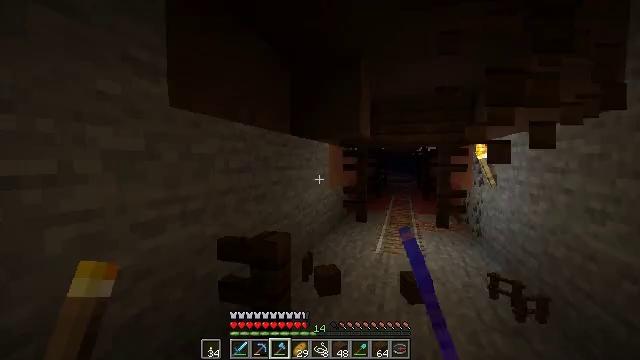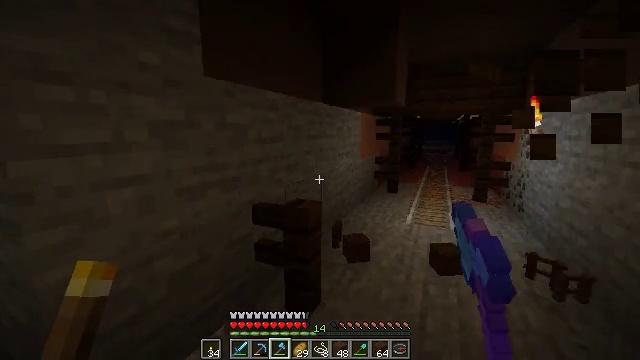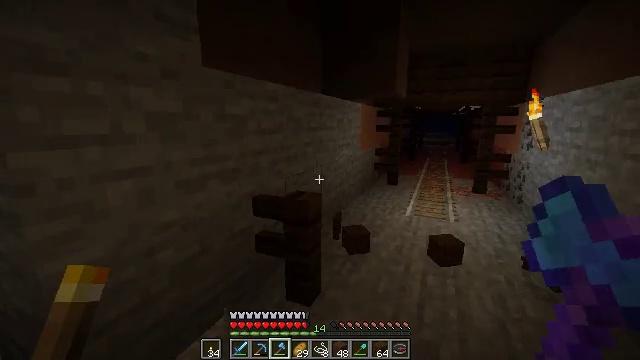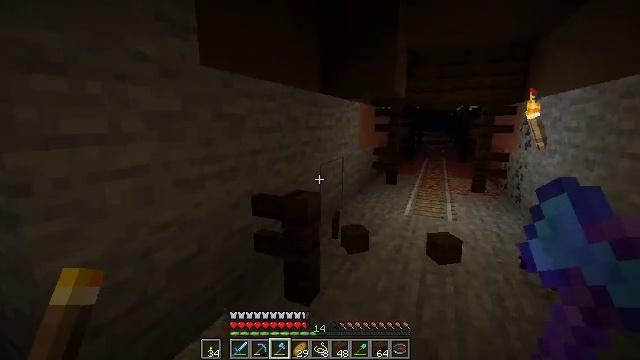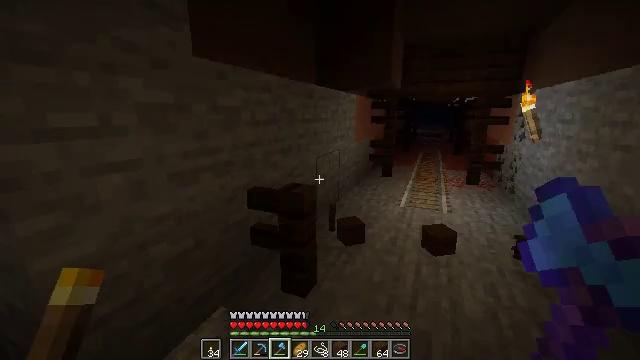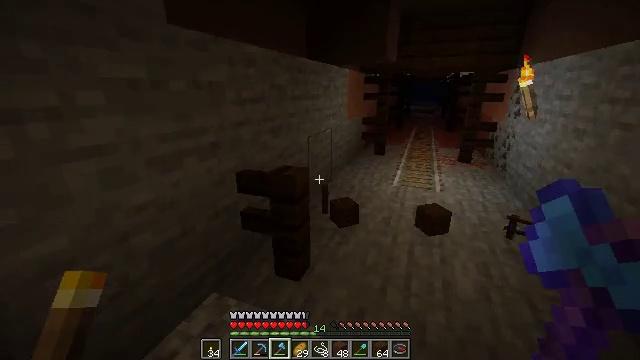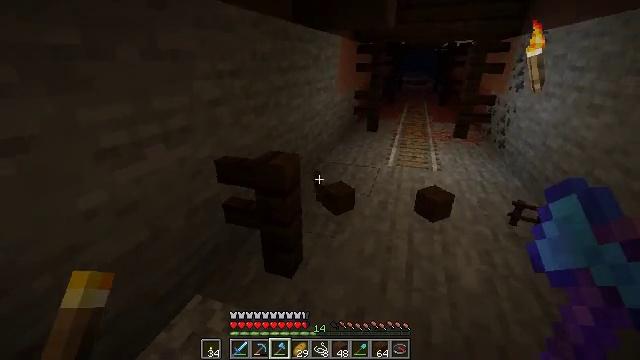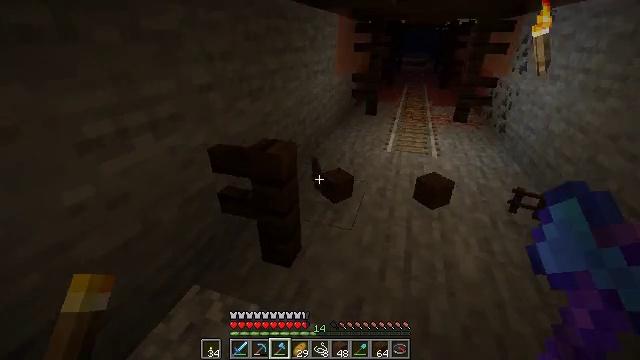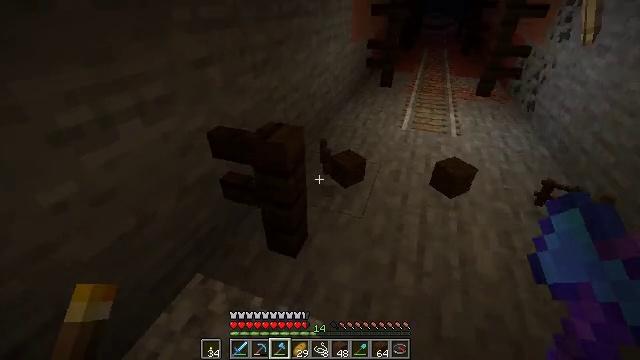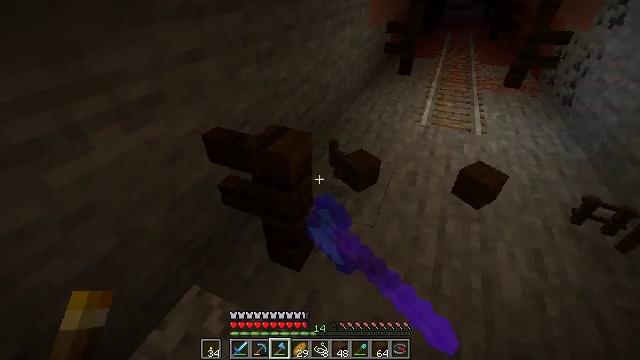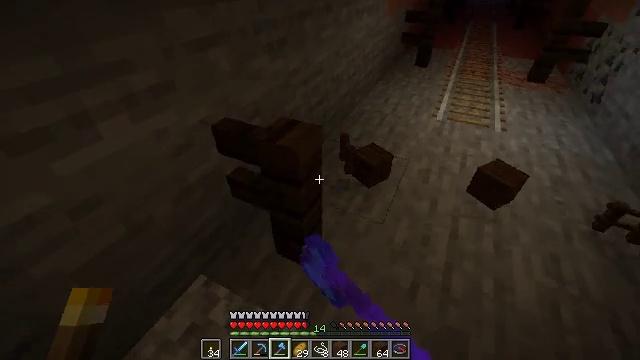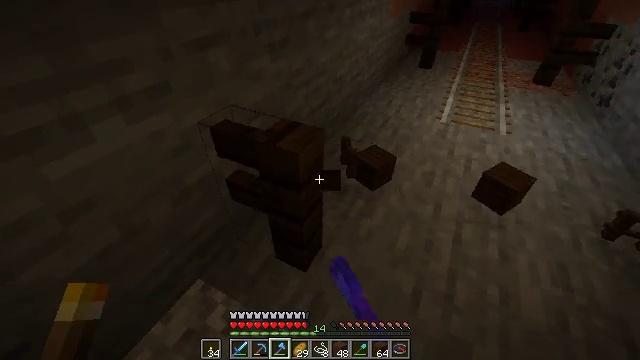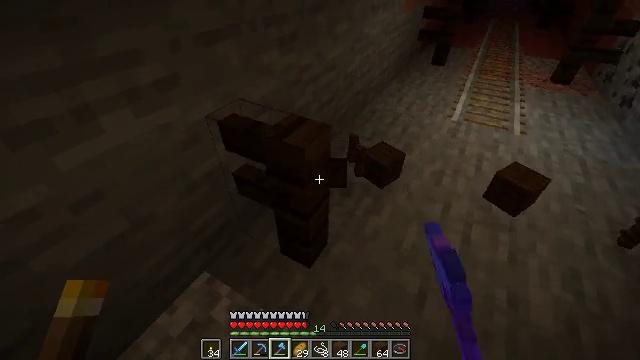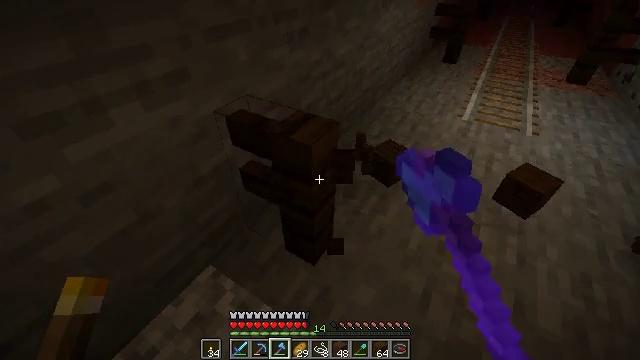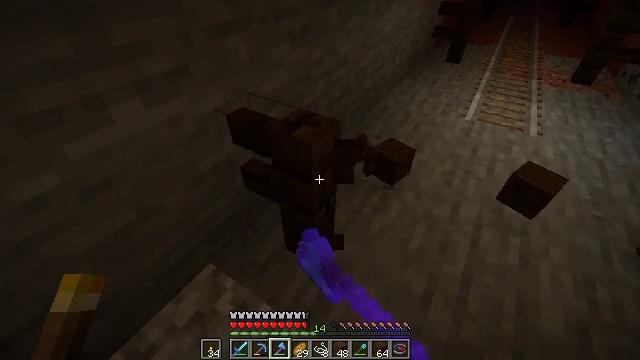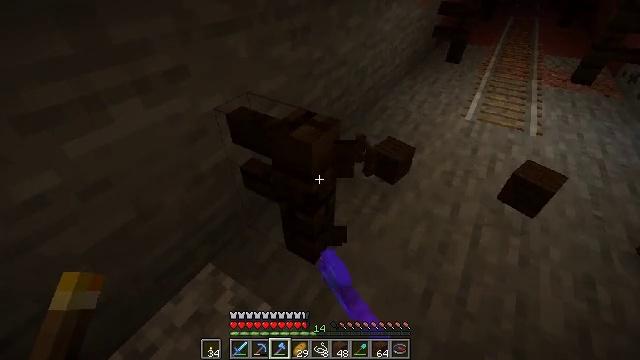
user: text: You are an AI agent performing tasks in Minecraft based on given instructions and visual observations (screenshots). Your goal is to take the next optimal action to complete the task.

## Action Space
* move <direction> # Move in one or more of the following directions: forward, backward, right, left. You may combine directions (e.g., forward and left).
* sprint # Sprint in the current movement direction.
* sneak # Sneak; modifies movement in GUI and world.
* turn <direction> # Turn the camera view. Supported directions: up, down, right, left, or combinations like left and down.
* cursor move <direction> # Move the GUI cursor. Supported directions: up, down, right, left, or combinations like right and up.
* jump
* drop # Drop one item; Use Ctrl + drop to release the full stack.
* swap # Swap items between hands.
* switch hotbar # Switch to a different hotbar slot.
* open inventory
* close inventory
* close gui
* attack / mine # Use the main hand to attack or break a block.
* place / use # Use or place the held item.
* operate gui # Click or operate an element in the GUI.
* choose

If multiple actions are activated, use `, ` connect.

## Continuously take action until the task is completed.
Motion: motion action
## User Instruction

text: Gather materials from the dark oak fence.
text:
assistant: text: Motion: turn left and down
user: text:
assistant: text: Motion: turn down
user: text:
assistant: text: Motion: no_op
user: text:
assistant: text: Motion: move forward, turn down
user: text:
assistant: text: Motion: move forward, turn right and down
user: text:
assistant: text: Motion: move forward, turn right and down
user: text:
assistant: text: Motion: move forward, turn down
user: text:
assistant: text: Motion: move forward, turn left and down, attack / mine
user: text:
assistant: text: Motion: turn left and down, attack / mine
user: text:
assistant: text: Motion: turn left and down, attack / mine
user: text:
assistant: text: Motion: attack / mine
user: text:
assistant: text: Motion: turn left, attack / mine
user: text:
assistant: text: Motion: turn left, attack / mine
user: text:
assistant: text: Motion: attack / mine
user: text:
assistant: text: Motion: attack / mine
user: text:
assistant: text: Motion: attack / mine
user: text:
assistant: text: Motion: attack / mine
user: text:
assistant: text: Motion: attack / mine
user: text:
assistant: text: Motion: move forward
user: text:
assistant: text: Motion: move forward, turn right and down
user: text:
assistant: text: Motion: move forward, turn right and down
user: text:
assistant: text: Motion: move forward, turn right and down
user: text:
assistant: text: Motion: move forward, turn right and down
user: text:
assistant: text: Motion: move forward, turn right and down
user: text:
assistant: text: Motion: move forward, turn left and down
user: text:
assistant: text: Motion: move forward, turn left and down
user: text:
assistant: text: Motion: turn left and down
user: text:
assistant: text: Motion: turn left and down
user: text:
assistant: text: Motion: turn left and up
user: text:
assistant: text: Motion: turn left and up